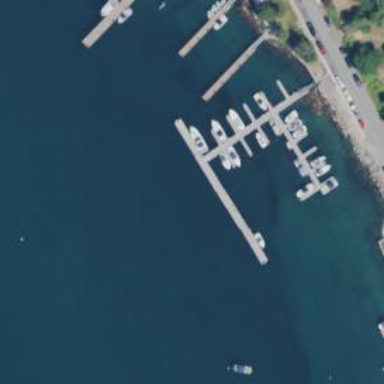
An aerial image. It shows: Marina on leisure land.